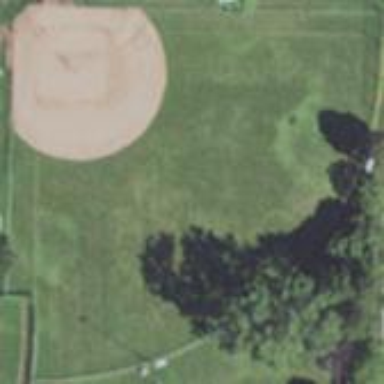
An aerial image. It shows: Baseball pitch for leisure land.